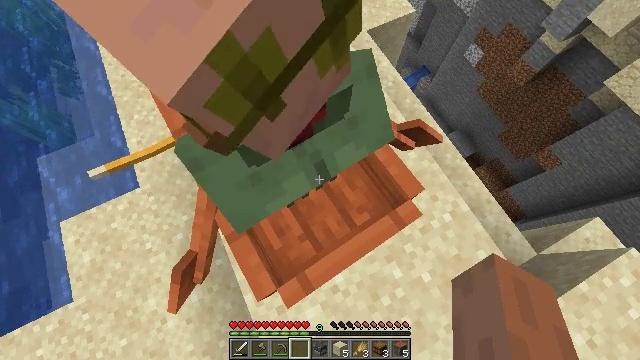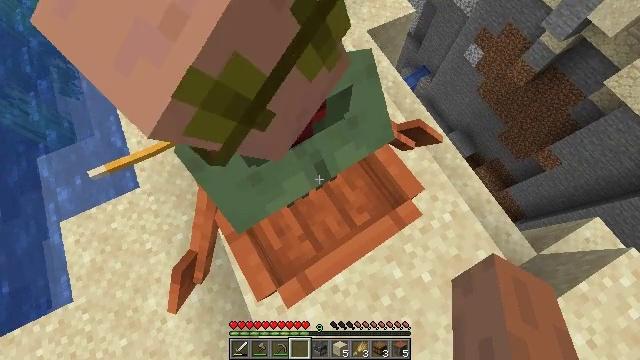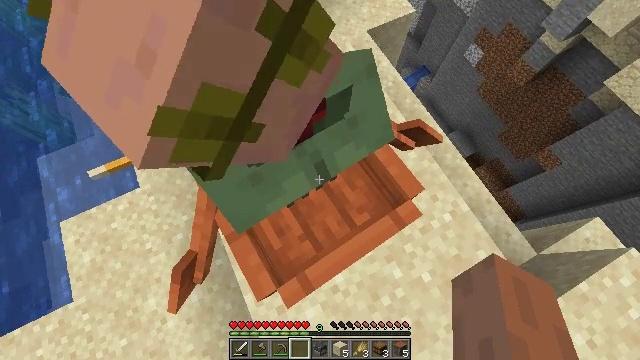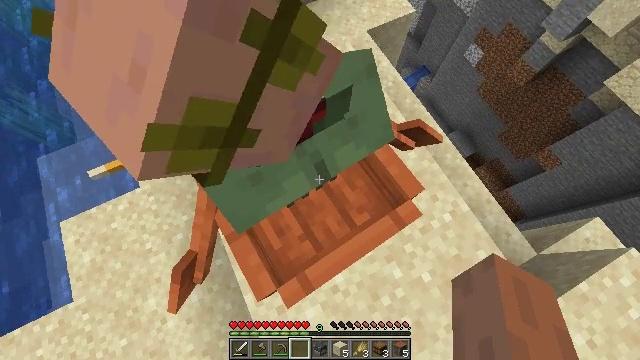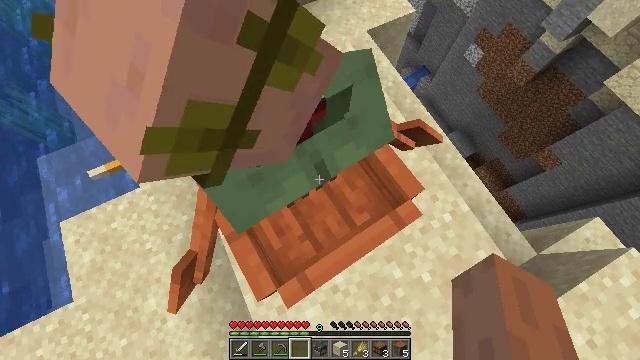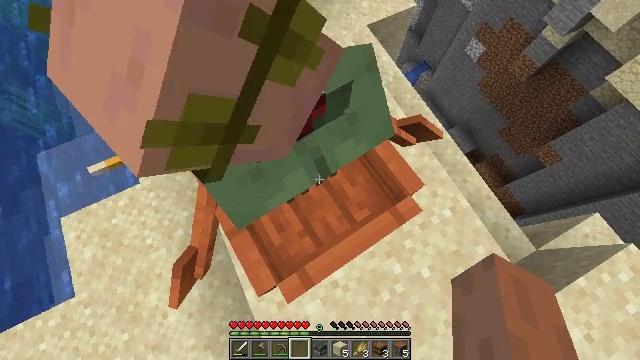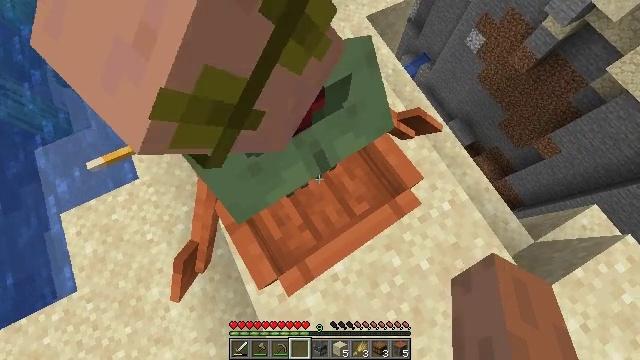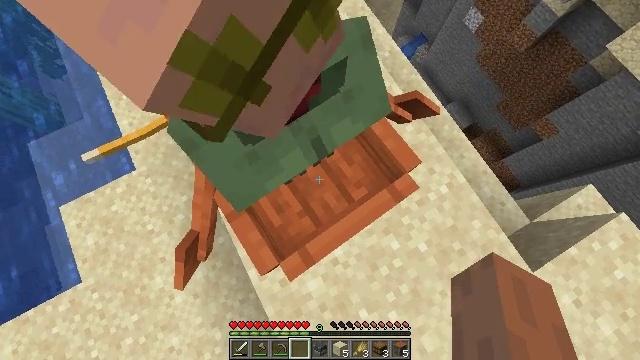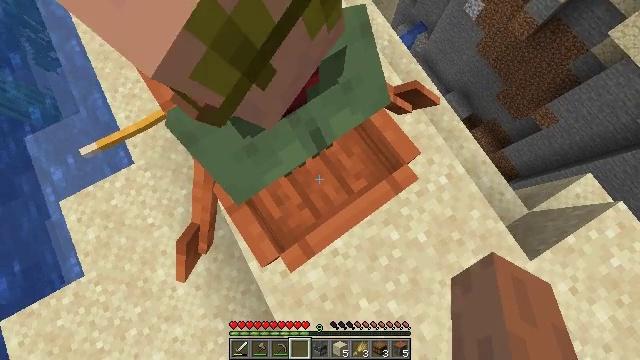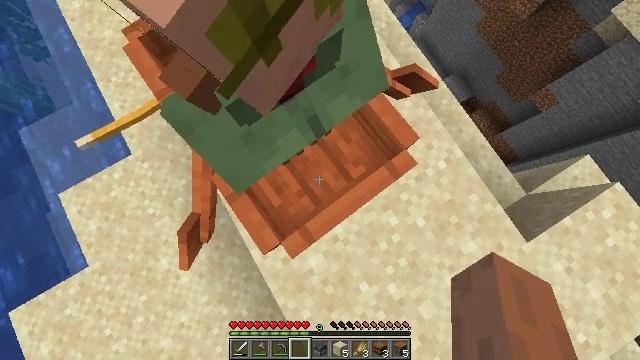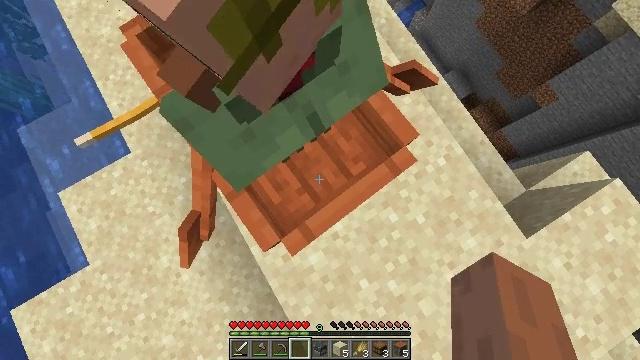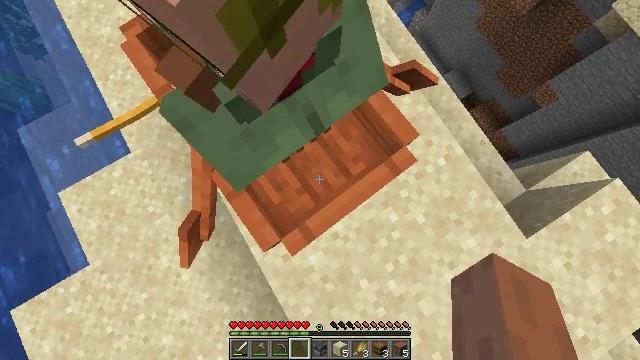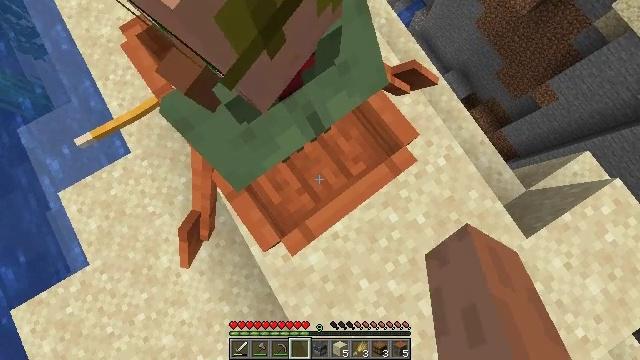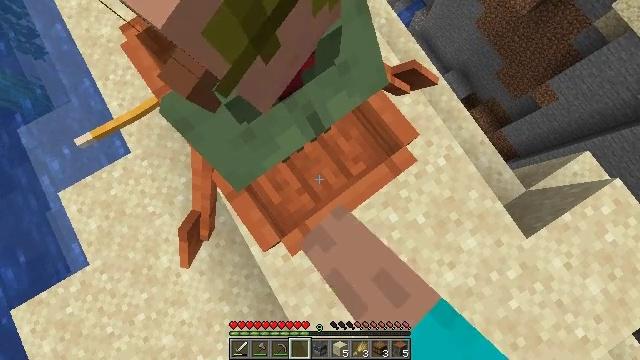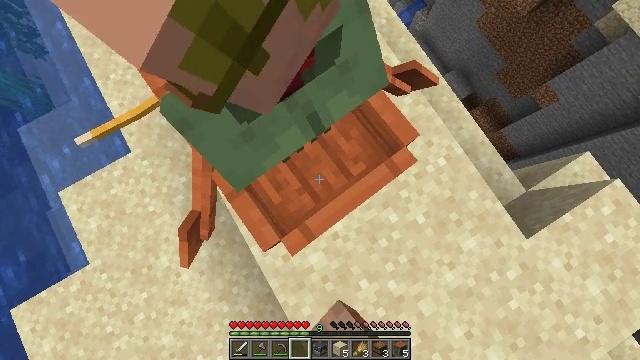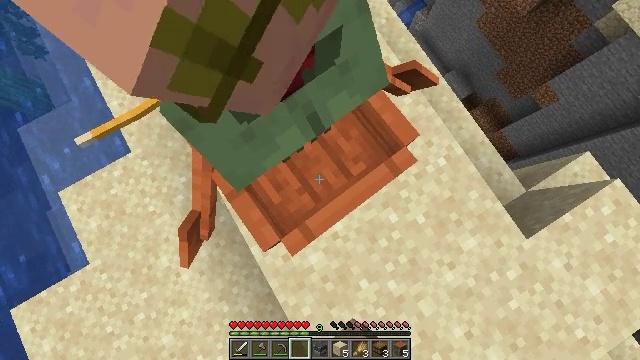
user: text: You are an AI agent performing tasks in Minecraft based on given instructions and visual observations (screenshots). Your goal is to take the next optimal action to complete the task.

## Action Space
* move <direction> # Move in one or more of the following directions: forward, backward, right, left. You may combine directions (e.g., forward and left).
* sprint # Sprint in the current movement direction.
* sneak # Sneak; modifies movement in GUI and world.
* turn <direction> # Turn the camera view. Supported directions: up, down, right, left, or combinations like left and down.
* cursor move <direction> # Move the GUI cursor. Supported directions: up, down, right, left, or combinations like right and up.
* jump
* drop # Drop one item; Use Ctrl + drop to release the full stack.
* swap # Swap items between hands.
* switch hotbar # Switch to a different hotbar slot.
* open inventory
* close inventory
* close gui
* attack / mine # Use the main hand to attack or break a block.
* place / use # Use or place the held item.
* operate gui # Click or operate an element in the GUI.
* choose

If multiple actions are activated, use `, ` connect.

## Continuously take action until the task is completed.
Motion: motion action
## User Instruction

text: Kill the cat.
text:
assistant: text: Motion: no_op
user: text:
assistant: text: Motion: no_op
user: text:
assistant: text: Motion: no_op
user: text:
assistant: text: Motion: no_op
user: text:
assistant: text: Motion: no_op
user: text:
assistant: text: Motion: turn down
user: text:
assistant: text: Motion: turn right and down
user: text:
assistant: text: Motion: turn down
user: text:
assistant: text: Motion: turn right and down
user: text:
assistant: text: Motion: no_op
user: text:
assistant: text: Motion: use / place
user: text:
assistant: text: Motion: use / place
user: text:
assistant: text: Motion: use / place
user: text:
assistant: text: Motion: no_op
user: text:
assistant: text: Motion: no_op
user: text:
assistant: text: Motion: no_op
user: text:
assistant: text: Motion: no_op
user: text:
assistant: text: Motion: no_op
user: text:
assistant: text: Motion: no_op
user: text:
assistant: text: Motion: no_op
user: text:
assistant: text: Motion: no_op
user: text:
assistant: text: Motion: no_op
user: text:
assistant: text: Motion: turn right and down
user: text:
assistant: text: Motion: no_op
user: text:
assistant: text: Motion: use / place
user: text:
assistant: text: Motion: use / place
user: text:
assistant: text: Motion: use / place
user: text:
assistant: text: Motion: use / place
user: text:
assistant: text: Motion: no_op
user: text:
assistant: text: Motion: no_op